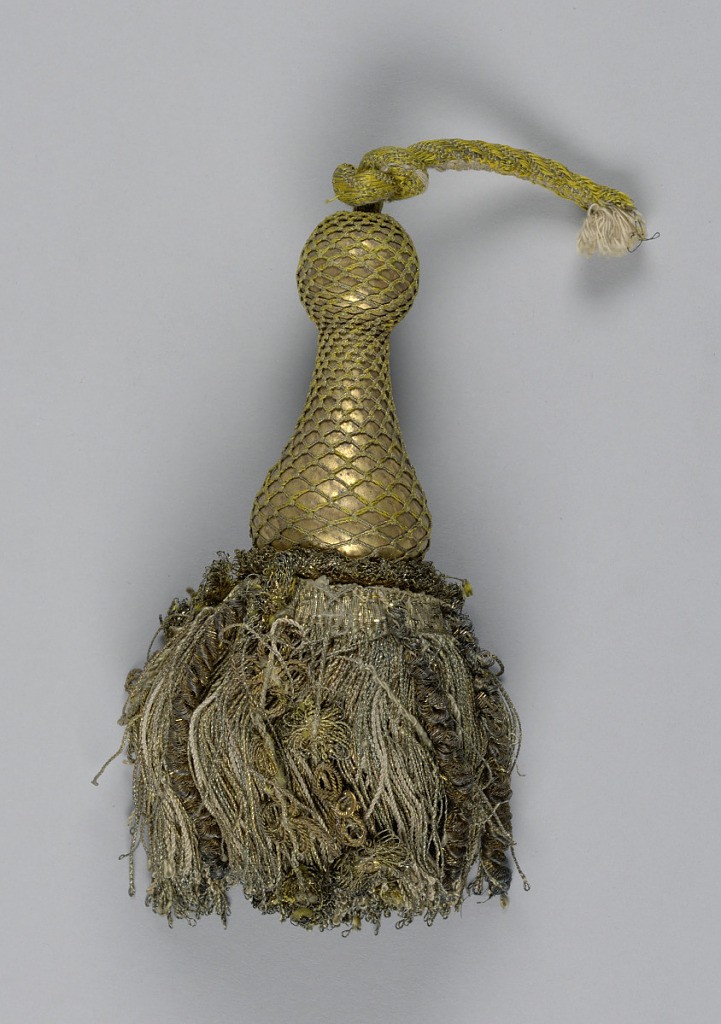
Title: Tassel
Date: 18th century
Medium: wooden core, linen, gilt strips, metal thread, paillettes
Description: Turned wooden core (vase over flange) covered with strips of metal and collars of metal thread. Skirt of twisted gold threads with twelve ornamental strings of spirals and rosettes. At top, knob covered with gold strips and a loop of gold cord.